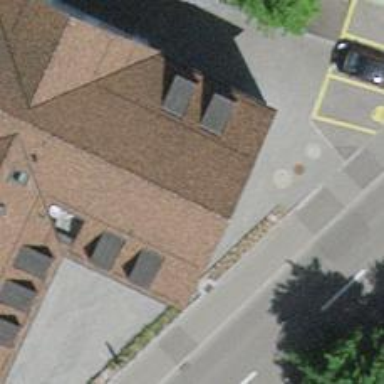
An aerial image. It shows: Post office.